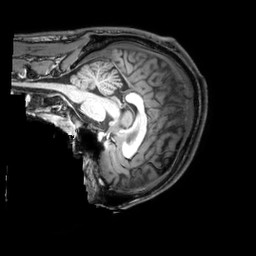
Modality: T1w
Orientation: sagittal
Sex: male
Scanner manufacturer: philips
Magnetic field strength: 3 T
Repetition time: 0.0082 s
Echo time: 0.00377 s